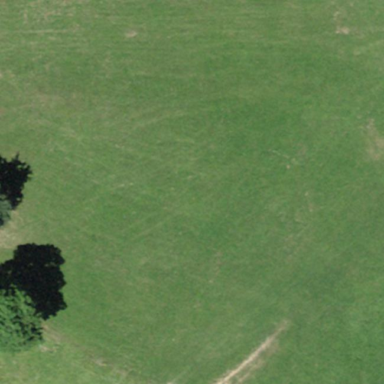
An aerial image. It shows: Grass pitch designated as leisure land.